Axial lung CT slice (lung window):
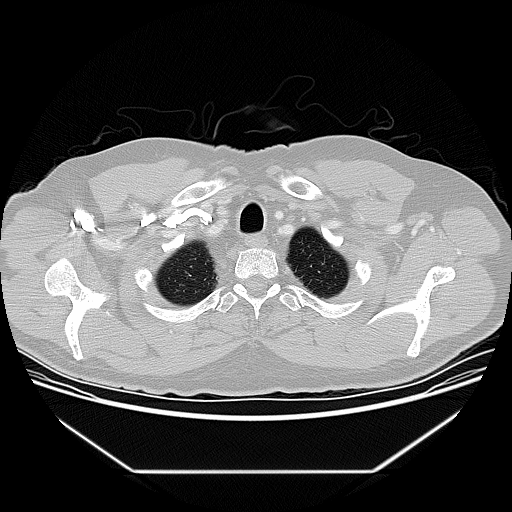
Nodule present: no